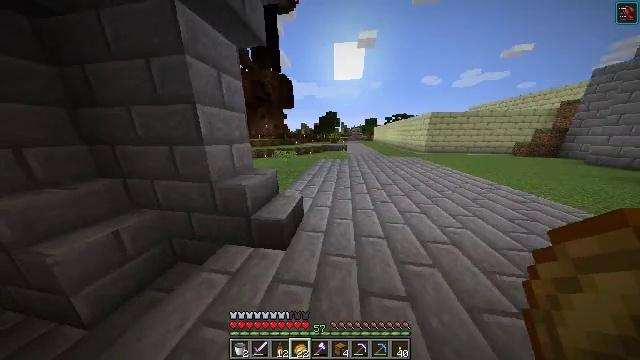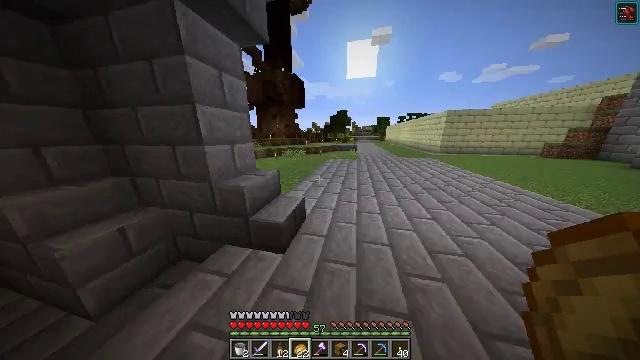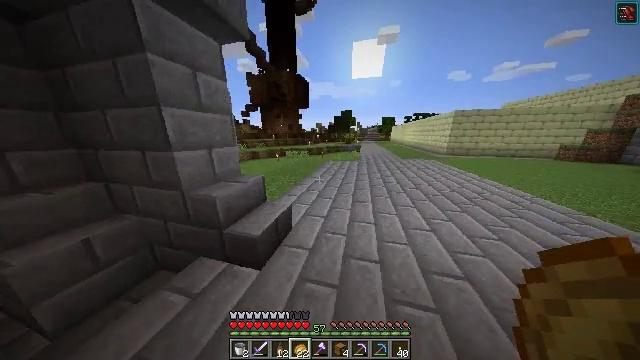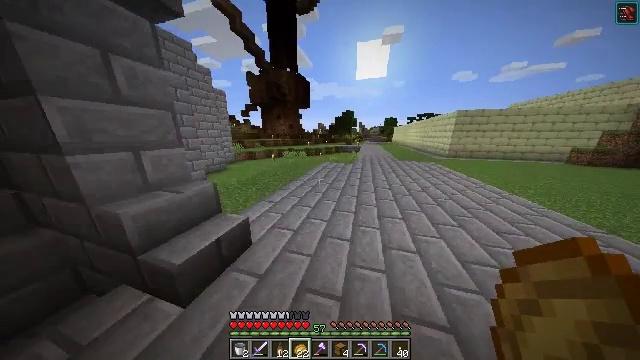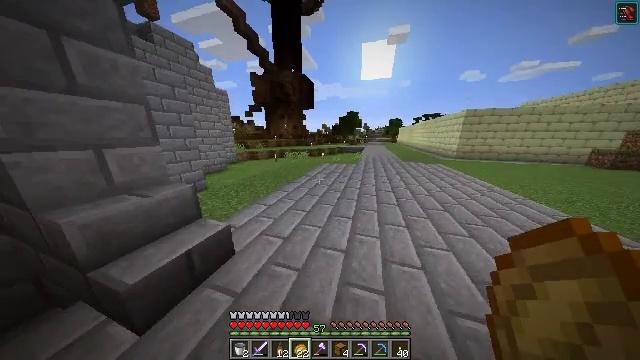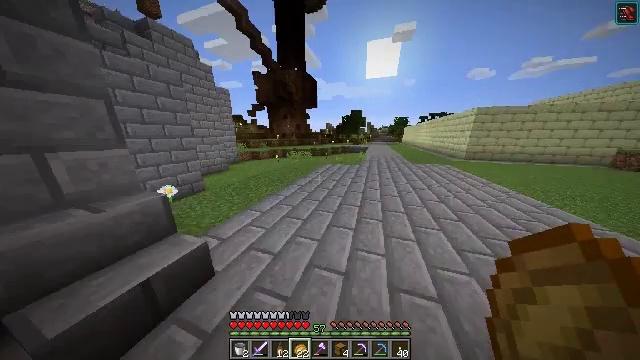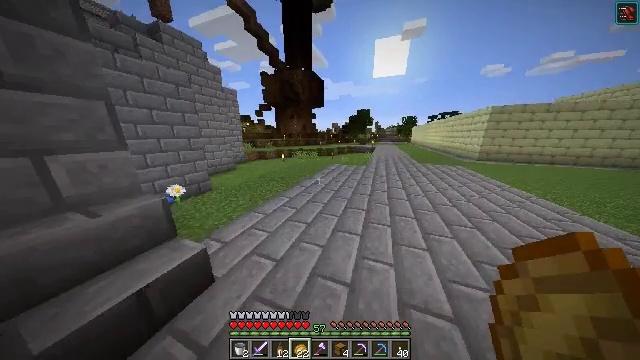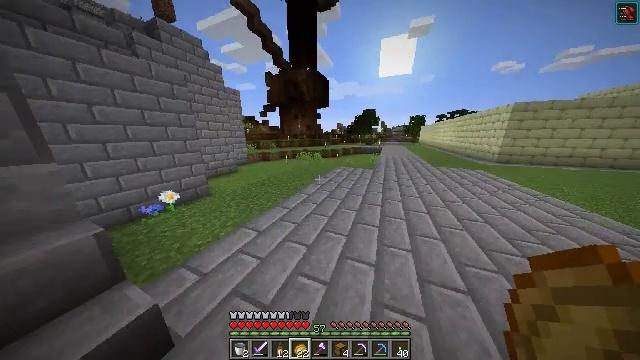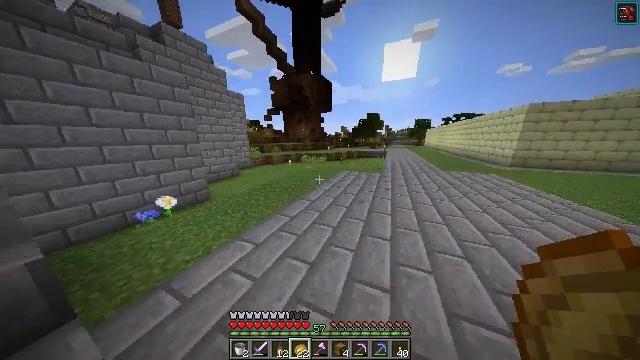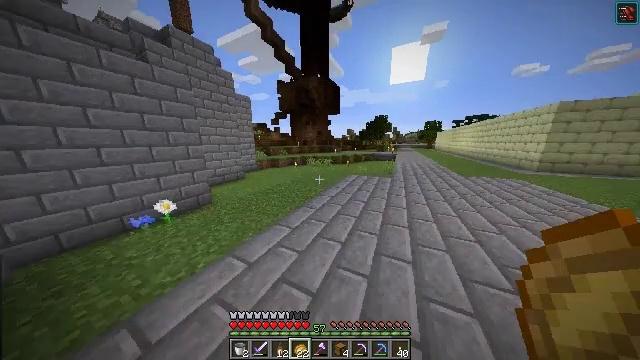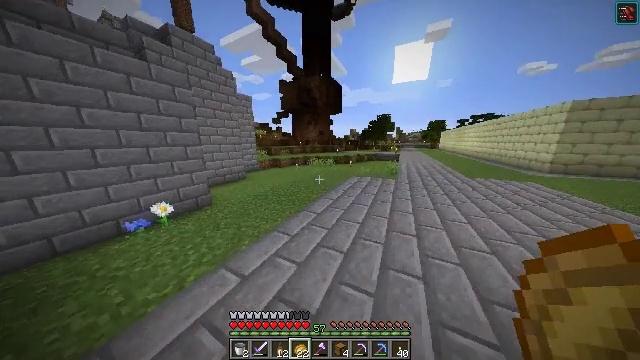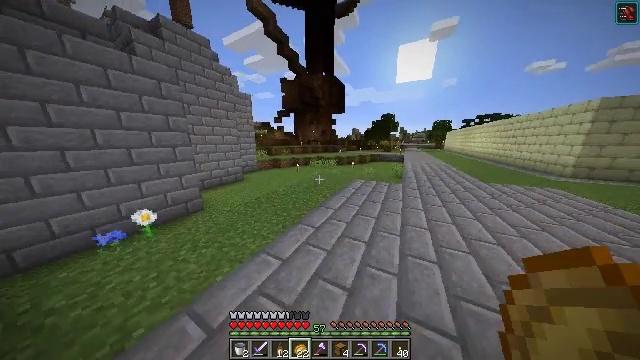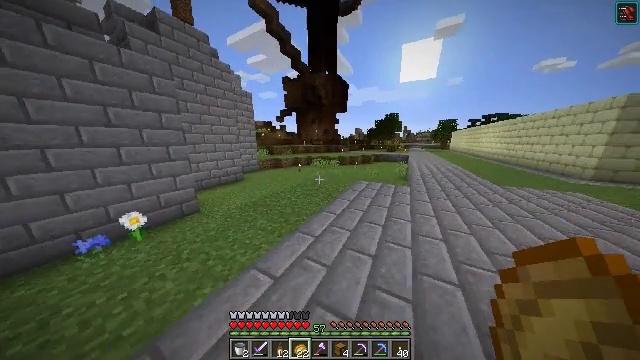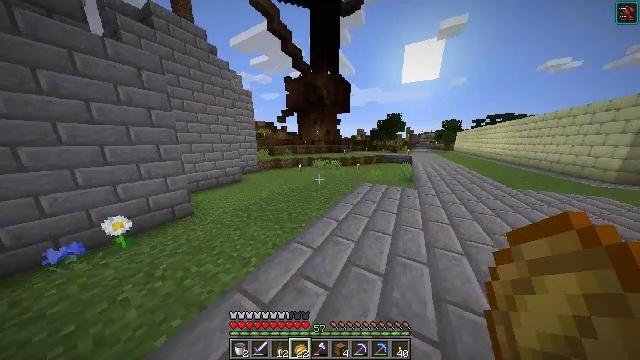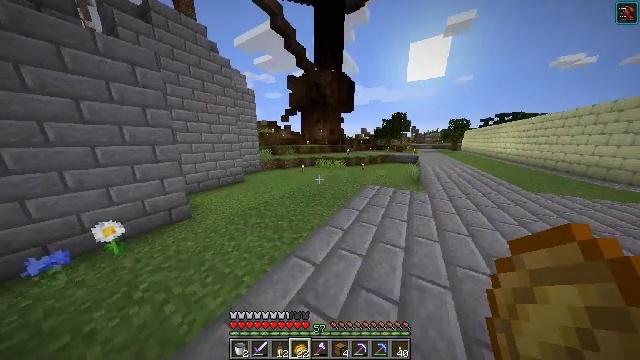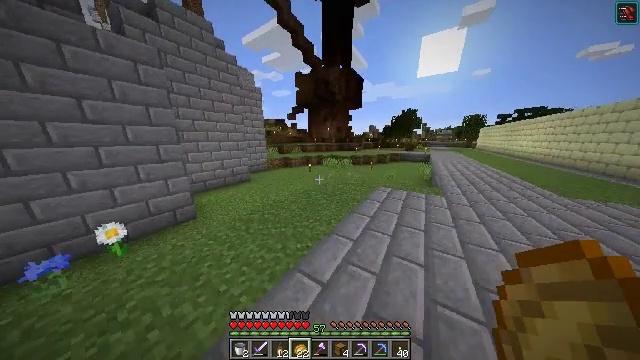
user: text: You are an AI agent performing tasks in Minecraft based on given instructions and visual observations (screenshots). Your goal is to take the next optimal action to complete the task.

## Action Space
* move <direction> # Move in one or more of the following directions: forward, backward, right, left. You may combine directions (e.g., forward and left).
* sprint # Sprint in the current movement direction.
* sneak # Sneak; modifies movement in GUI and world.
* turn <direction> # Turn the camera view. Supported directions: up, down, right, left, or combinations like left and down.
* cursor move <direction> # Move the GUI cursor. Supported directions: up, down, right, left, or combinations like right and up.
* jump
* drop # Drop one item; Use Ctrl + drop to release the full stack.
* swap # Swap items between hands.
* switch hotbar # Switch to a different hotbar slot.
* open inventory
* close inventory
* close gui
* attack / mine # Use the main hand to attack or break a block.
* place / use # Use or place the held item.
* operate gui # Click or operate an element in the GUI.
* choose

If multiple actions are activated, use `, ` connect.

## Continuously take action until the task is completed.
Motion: motion action
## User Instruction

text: Recycle the dropper by mining it.
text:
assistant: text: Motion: move forward and move right, turn left
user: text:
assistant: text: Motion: move forward and move right, turn left
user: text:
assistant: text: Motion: move forward and move right, turn left
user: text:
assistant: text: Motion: move forward, turn left
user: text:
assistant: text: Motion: move forward, turn left
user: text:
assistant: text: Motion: move forward, turn left
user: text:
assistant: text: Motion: move forward, turn left
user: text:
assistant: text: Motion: move forward, turn left and up
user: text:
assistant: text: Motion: move forward, turn left and up
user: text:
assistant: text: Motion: move forward
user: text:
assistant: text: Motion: move forward
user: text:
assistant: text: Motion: move forward
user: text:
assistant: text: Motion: move forward
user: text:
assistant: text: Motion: move forward, turn left
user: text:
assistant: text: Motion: move forward, turn left
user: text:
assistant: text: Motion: move forward
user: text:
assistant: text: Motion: move forward
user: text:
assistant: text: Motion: move forward
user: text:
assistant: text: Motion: move forward
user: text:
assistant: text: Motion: move forward, jump
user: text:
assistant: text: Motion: move forward, jump
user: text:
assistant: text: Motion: move forward, jump
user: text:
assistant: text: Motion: move forward, jump
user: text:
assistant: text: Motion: move forward, jump
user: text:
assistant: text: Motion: move forward
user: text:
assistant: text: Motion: move forward
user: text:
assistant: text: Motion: move forward
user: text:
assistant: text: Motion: move forward
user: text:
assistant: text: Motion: move forward
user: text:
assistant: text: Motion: move forward, turn left